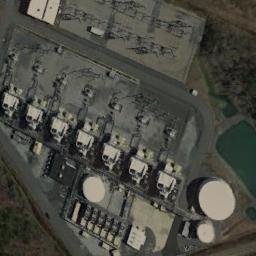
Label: storage_tank